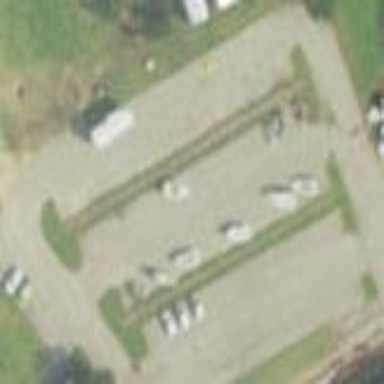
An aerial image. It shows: Parking aisle designated as service road.